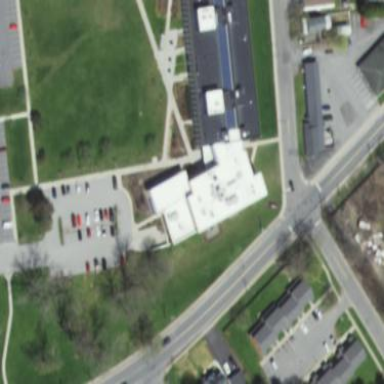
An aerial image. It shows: College building.